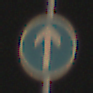
Verkehrszeichen: VorgeschriebeneFahrtrichtungGeradeaus
Umgebung: Outdoor, Suburban
Tageszeit: MorningAfternoon
Wetter: Clear
Licht: Natural
Jahreszeit: NotSpecified
Kontrast: HighContrast